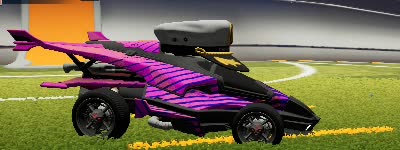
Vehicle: aftershock